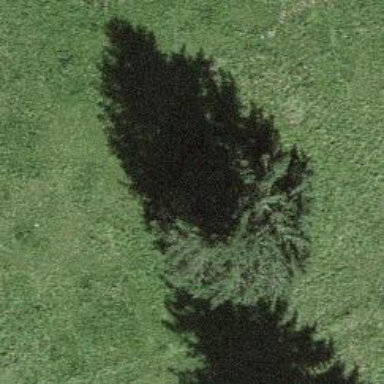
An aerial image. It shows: Beautiful tree in nature.